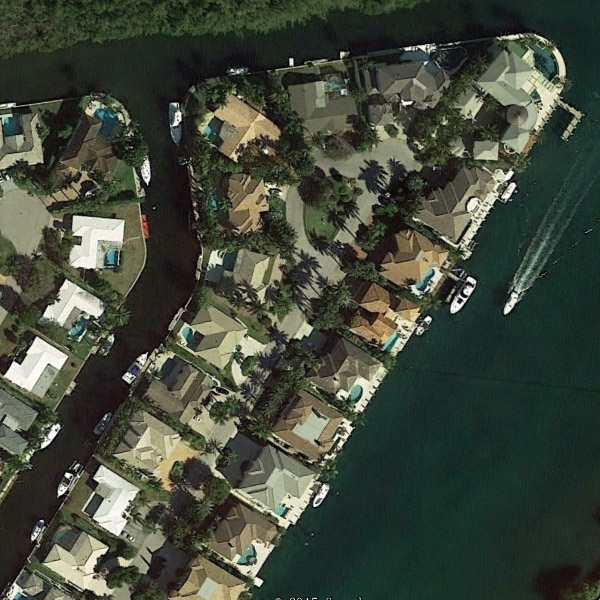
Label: Resort